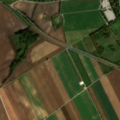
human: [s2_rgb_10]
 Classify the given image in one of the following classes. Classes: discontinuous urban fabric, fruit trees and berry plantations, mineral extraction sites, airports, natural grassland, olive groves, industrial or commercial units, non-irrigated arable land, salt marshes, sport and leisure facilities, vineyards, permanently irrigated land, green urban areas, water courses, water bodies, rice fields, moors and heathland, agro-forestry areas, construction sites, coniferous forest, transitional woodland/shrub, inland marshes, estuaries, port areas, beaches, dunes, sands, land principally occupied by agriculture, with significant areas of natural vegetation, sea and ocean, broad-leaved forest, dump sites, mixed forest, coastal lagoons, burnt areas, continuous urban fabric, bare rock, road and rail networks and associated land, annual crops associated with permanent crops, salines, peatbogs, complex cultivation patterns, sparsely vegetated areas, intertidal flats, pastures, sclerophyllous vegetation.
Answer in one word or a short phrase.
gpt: discontinuous urban fabric, non-irrigated arable land, land principally occupied by agriculture, with significant areas of natural vegetation